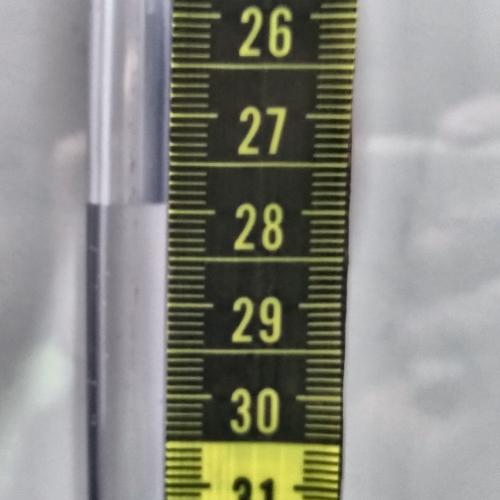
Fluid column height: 27.9 cm